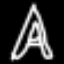
Label: The Eiffel Tower